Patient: sex M, age 17
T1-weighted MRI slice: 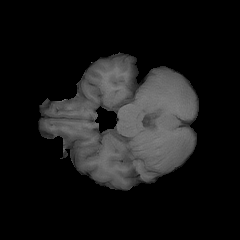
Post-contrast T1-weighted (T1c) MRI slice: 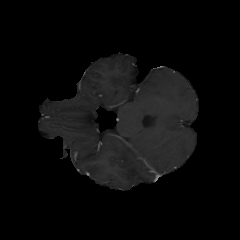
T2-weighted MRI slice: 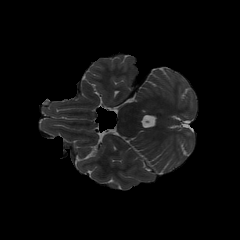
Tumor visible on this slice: no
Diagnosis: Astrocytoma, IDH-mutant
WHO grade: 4